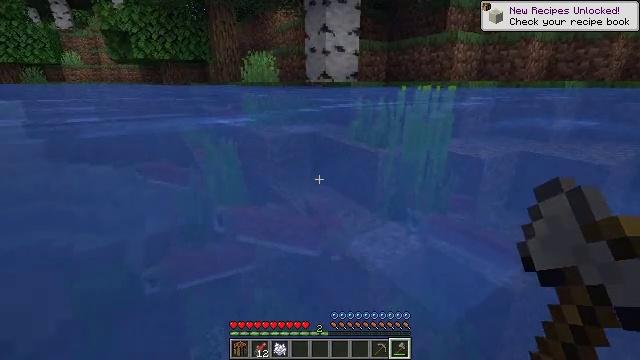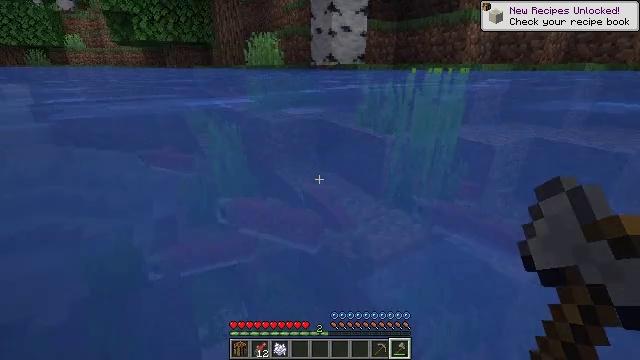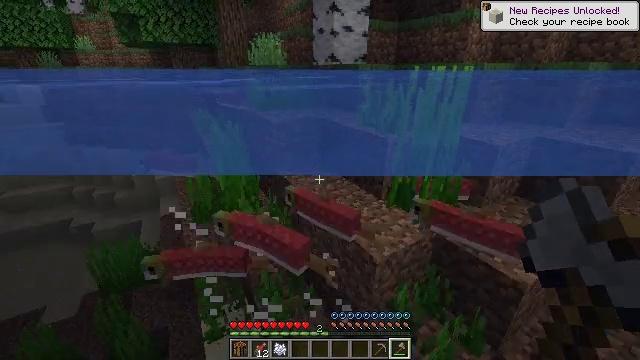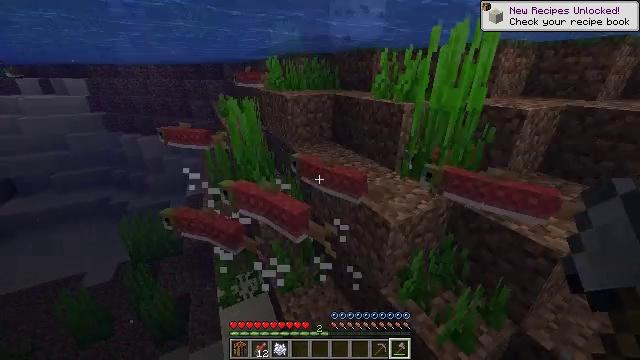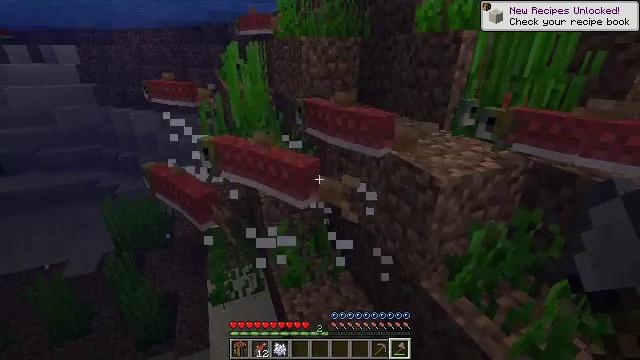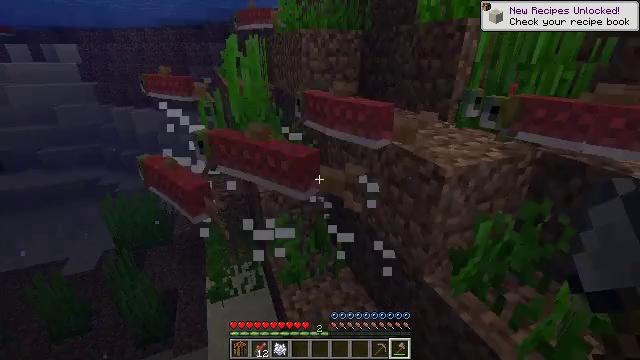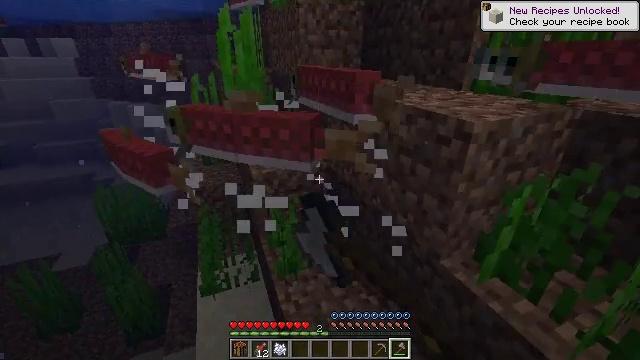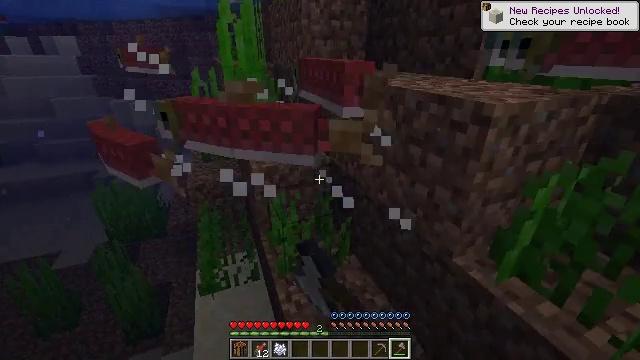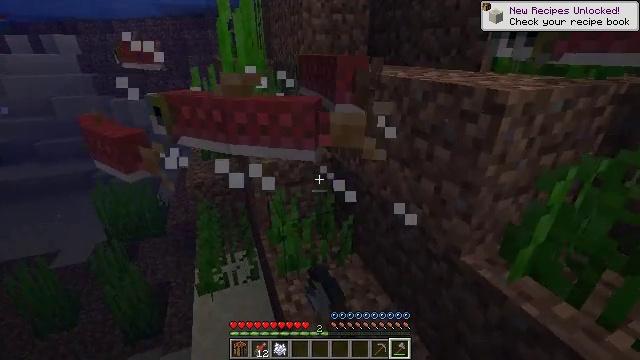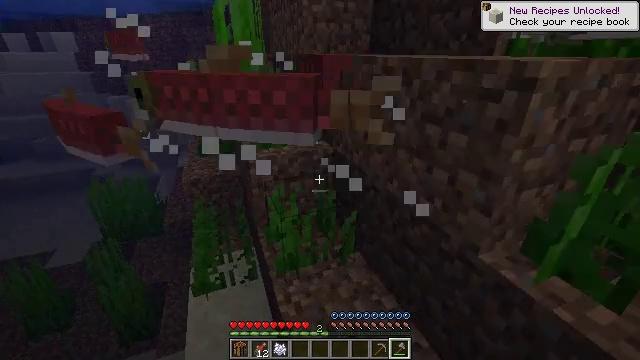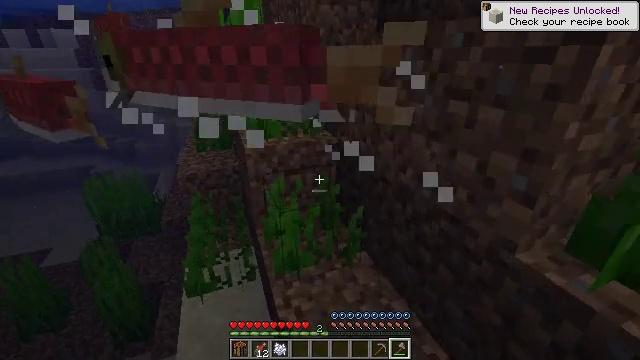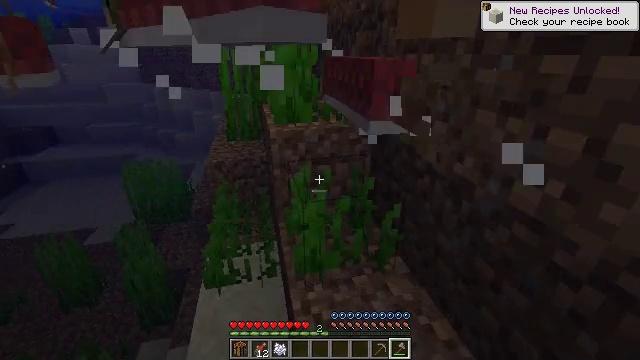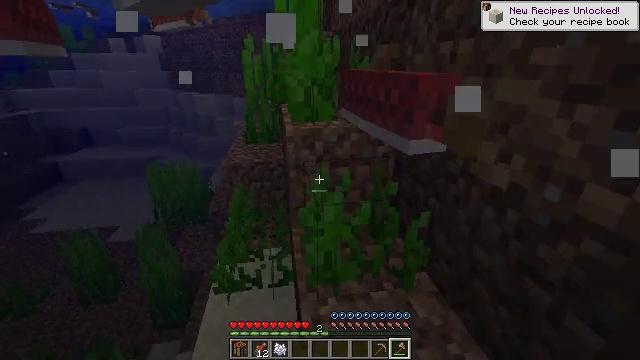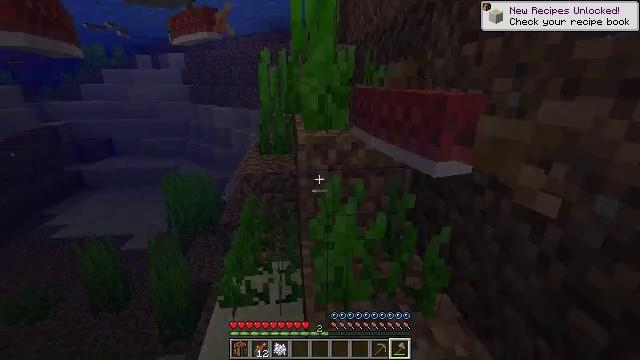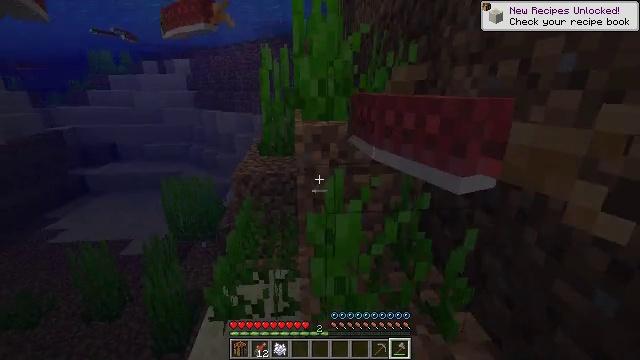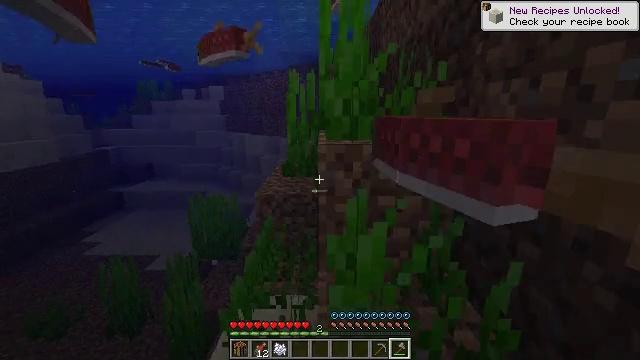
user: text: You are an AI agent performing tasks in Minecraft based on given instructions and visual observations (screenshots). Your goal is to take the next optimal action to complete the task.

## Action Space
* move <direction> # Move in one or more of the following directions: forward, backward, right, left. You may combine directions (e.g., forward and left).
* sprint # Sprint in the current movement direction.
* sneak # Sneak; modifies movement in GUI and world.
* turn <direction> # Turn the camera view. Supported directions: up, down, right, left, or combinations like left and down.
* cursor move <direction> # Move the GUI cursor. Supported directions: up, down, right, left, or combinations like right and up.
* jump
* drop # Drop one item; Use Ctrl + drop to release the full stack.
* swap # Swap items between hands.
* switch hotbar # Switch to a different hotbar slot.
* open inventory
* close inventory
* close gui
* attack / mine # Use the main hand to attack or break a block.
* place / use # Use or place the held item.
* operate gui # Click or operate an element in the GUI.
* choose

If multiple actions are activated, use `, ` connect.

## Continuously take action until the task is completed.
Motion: motion action
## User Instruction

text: Kill aquatic mobs.
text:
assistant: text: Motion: move forward, sprint, turn left and down
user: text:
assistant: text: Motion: move forward, sprint
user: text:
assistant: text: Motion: move forward, sprint, turn left and down
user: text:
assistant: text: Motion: move forward, sprint, turn left
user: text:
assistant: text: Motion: move forward, sprint, attack / mine
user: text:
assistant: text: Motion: move forward and move left, sprint, attack / mine
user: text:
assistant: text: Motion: move forward and move left, sprint, attack / mine
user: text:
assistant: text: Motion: move forward, sprint
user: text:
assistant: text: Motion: move forward, sprint
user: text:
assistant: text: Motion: move forward, sprint
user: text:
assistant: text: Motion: move forward, sprint, turn left
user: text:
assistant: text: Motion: move forward, sprint, turn left and up
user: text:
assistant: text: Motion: move forward, sprint, turn left and up
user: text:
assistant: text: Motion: move forward, sprint, turn left and up
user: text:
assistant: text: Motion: move forward, sprint, turn left and up
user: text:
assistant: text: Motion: move forward, sprint, turn left
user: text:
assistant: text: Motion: move forward, sprint, turn left and up, jump
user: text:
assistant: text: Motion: move forward, sprint, turn up, jump
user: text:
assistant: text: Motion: move forward, sprint, turn up, jump
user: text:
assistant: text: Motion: move forward, sprint, jump
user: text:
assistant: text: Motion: move forward, sprint, turn left, jump
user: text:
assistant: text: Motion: move forward, sprint, turn left, jump
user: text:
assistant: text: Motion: move forward, sprint, turn left and up, jump
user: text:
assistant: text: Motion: move forward, sprint, turn left and up, jump
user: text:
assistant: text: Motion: move forward, sprint, turn left and up, jump
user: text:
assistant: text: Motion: sprint, turn left, jump
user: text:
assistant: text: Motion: move forward, sprint, turn left and up, jump
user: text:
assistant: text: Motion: move forward, sprint, jump
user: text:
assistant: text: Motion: move forward, sprint, jump
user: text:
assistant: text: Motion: move forward, sprint, jump